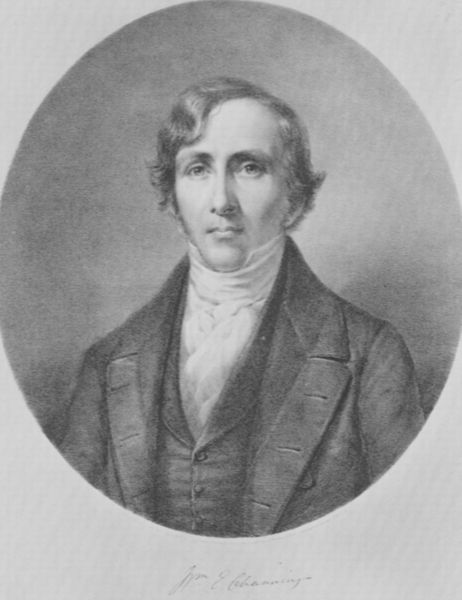
Titel: Wm. E. Channing
Künstler: Mathew B. Brady
Schlagwörter: kopf, mann, weiß, ausschnitt, frisur, grau, haar, mund, nase, schwarz, stirn, zeichnung, blick, tuch, anzug, hemd, jacke, augen, gesicht, kragen, bildnis, portrait, porträt, signatur, haare, kinn, locke, locken, potrait, kreis, oval, schrift, frack, knopfloch, seitenscheitel, halstuch, knöpfe, jackett, revers, weste, druck, stich, vatermörder, schwarzweiß, stehkragen, biedermeier, kolonialismus, knopflöcher, vatermörderlocke, kopflöcher